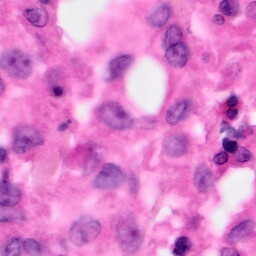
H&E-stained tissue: Pancreatic